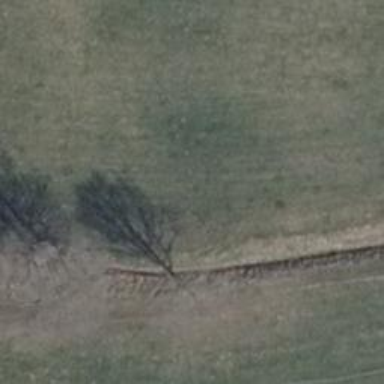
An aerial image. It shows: Row of broadleaved trees.